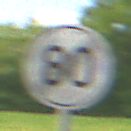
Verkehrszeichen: EndeGeschwindigkeit80
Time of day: Midday
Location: Outdoor (RoadRail)
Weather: PartlyCloudy
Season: NotSpecified
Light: Natural